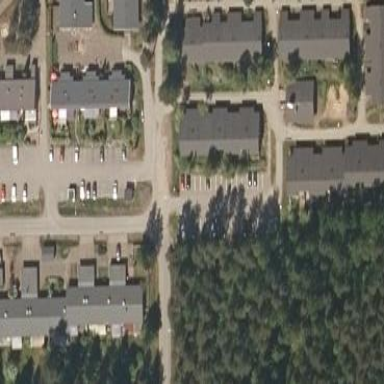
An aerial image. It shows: Residential area.